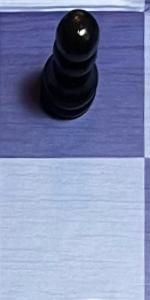
Label: Empty